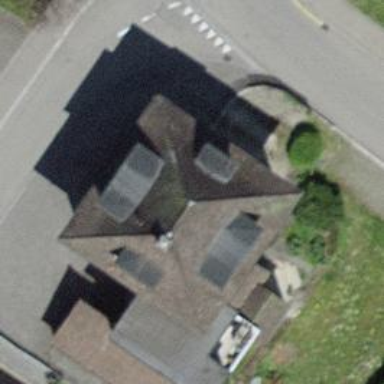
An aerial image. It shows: Building with hipped roof made of roof tiles.